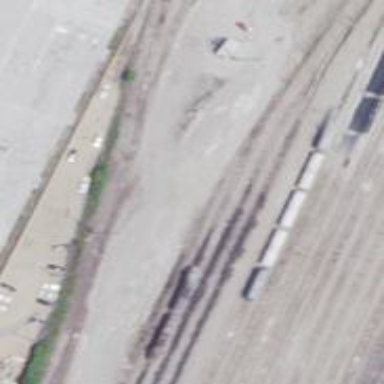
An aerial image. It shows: Abandoned railway yard.